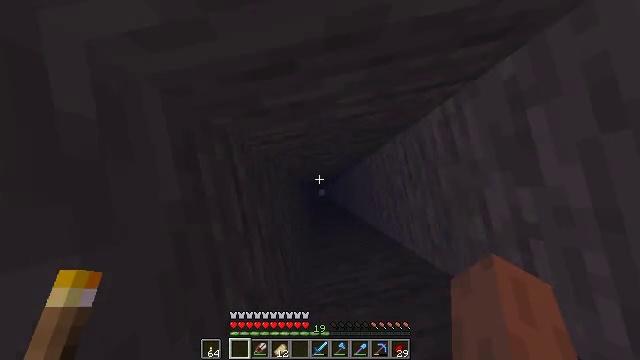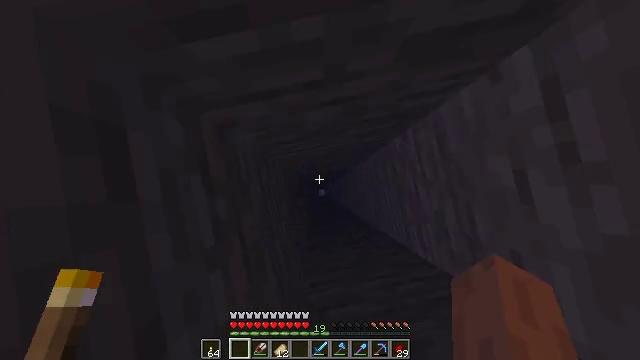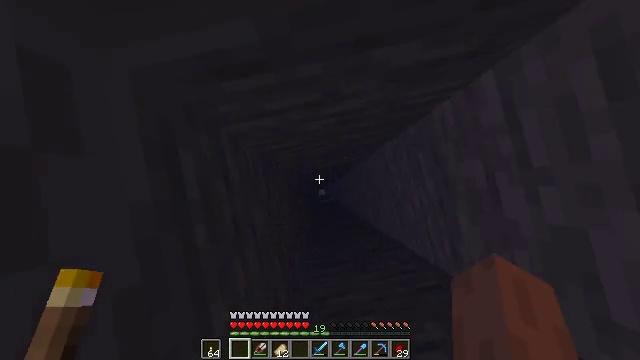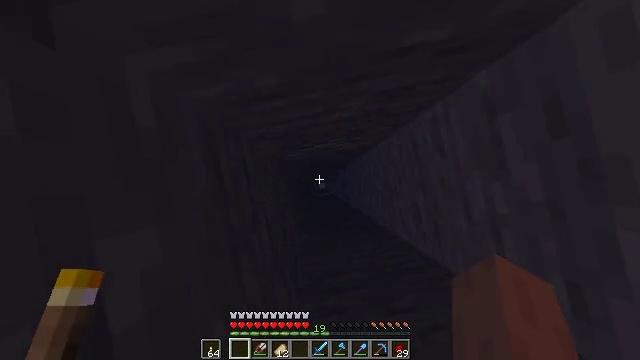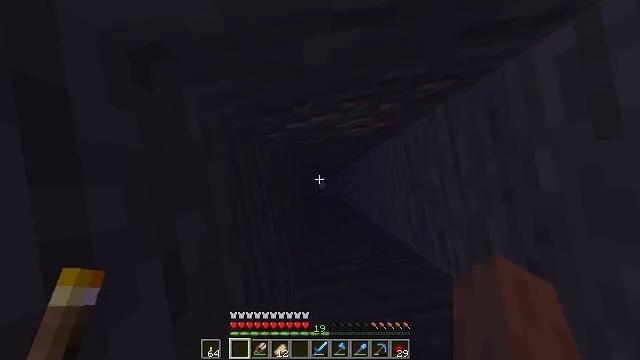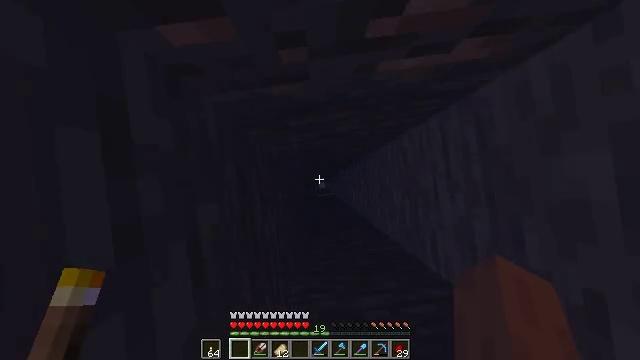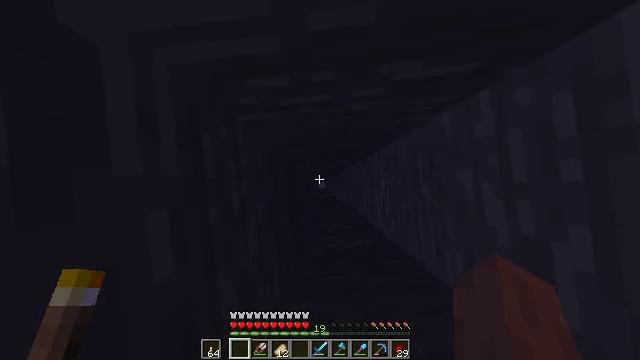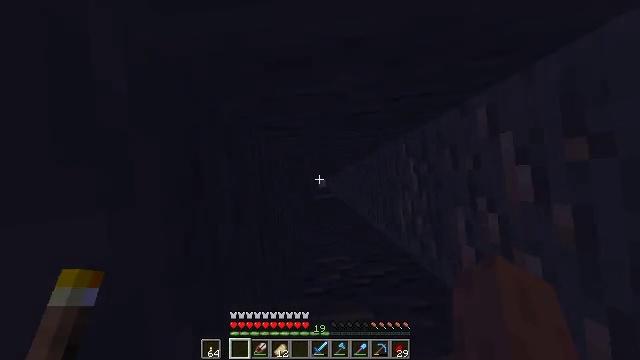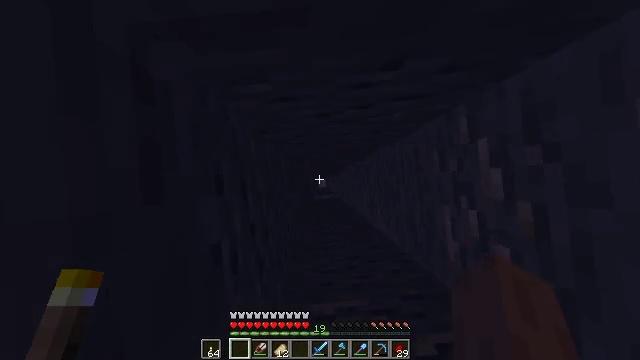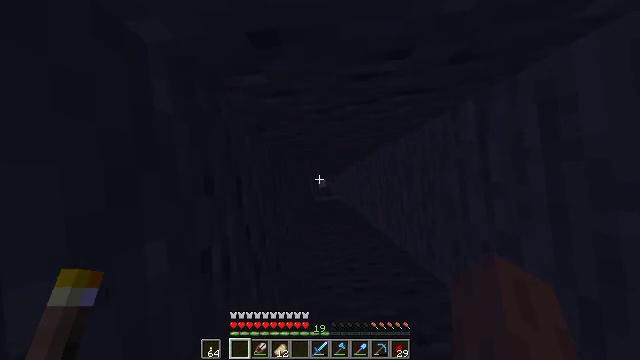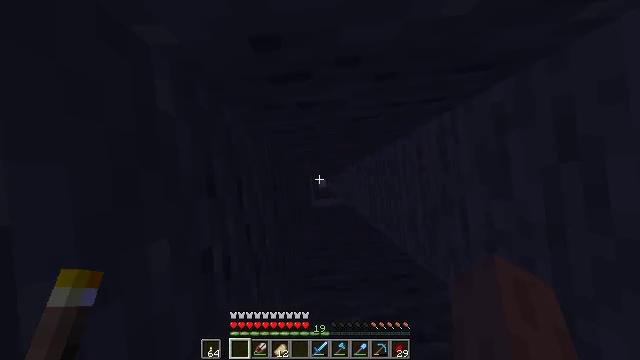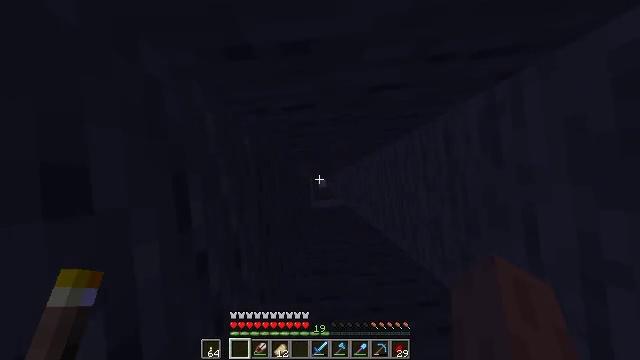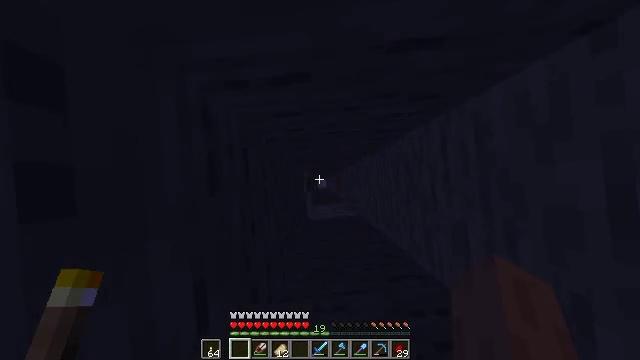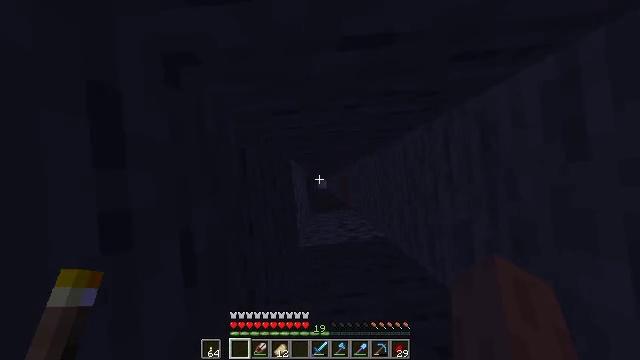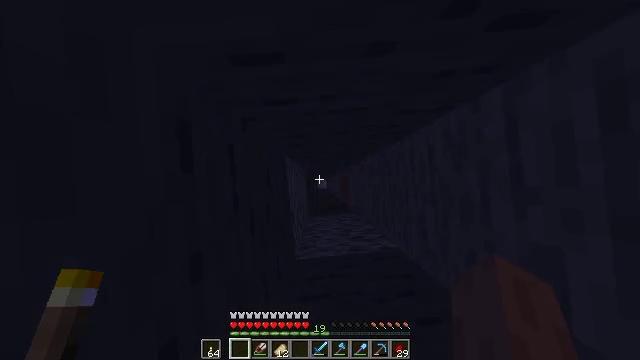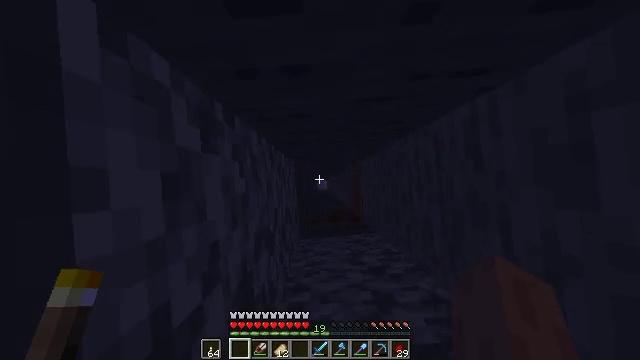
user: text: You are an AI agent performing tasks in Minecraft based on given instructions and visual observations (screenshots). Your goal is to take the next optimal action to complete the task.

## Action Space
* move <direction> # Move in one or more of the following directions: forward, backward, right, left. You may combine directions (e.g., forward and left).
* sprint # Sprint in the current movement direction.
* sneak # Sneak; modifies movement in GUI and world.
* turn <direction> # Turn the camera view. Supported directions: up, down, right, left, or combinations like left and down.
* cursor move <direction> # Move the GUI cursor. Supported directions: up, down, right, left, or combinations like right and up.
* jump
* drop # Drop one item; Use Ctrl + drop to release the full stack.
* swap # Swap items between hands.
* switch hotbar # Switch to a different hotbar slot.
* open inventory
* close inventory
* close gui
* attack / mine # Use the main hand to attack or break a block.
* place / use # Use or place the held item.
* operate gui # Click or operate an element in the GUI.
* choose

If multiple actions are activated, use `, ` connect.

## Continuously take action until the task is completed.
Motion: motion action
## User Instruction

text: Create glass by smelting sand.
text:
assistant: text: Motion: no_op
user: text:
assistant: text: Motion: no_op
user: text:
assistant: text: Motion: turn down
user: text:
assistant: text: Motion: turn left
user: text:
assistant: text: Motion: turn left
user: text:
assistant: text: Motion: turn left
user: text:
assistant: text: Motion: no_op
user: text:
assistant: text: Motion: move forward
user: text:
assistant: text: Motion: move forward
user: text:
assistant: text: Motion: no_op
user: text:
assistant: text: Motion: no_op
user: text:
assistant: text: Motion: no_op
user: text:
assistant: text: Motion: no_op
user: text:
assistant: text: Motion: no_op
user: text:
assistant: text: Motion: move right
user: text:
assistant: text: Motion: move right
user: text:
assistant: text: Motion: move right
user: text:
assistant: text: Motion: no_op
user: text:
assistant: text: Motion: no_op
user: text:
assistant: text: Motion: turn left
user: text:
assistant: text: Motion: turn left
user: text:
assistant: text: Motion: move forward, turn left
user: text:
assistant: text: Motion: move forward
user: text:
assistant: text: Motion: move forward
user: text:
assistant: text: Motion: move forward
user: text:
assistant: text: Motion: no_op
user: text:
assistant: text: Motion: no_op
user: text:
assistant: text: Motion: no_op
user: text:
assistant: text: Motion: no_op
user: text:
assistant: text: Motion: no_op